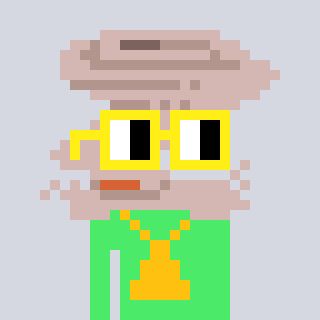
a pixel art character with square yellow glasses, a tornado-shaped head and a teal-colored body on a cool background